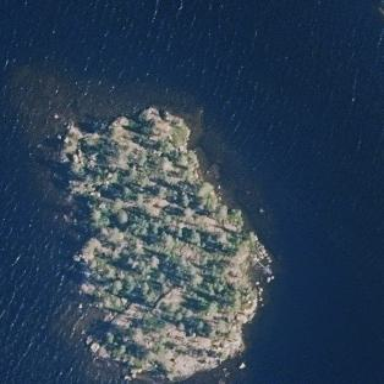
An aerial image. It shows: Islet.